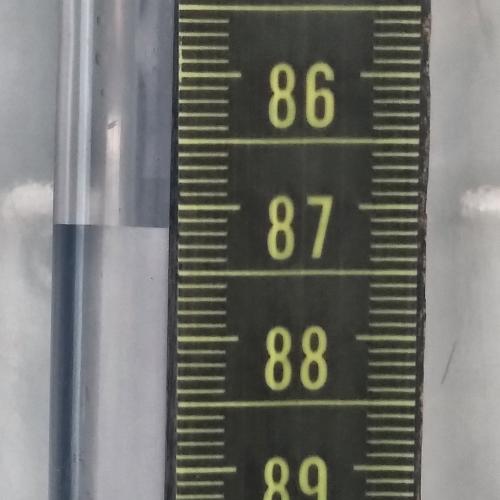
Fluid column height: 87.1 cm